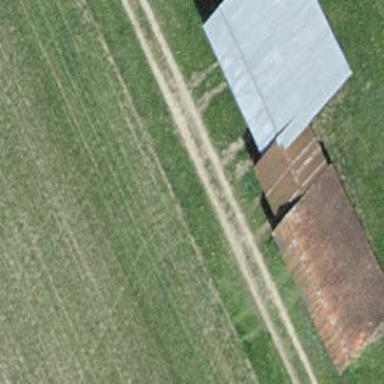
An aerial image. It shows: Barn.